Interaction volume radius: 5 \u00c5
Interaction volume height: 10 \u00c5
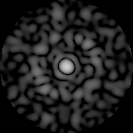
Disorder parameter: 0.8044